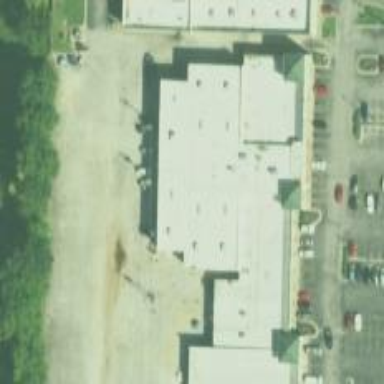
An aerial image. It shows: Retail building.